Question: I am <URL> for my Phonegap Android app. In the documentation for installing it, it says one needs to add a line to the 'res/xml/config.xml' file. However, I have no 'config.xml' file.
I did a little searching, and it seems that people say it's okay to simply create a 'config.xml', so I did, using some guidelines from examples I came across. However, the Android Developer Tools interface is showing red Xs and red squiggly error lines all over it, indicating that it's full of mistakes. Here's what it looks like:

What should my 'config.xml' file look like?
Or, alternatively, if there's a better tutorial or method for including the WebIntent plugin, please let me know.
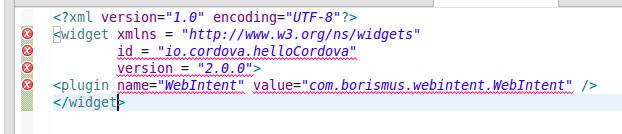
Answer: Your config.xml should look like this in Phonegap 2.7 or above. Older versions don't use the feature tags. This is the out of the box config and has everything in it.
'''
<?xml version="1.0" encoding="UTF-8"?>
<widget xmlns = "http://www.w3.org/ns/widgets"
id = "io.cordova.helloCordova"
version = "2.0.0">
<name>APP NAME</name>
<description>
DESCRIPTION
</description>
<author href="YOUR URL" email="YOUR EMAIL">
YOUR NAME
</author>
<access origin="*"/>
<!-- <content src="http://mysite.com/myapp.html" /> for external pages -->
<content src="index.html" />
<preference name="loglevel" value="DEBUG" />
<!--
<preference name="splashscreen" value="resourceName" />
<preference name="backgroundColor" value="0xFFF" />
<preference name="loadUrlTimeoutValue" value="20000" />
<preference name="InAppBrowserStorageEnabled" value="true" />
<preference name="disallowOverscroll" value="true" />
-->
<feature name="App">
<param name="android-package" value="org.apache.cordova.App"/>
</feature>
<feature name="Geolocation">
<param name="android-package" value="org.apache.cordova.GeoBroker"/>
</feature>
<feature name="Device">
<param name="android-package" value="org.apache.cordova.Device"/>
</feature>
<feature name="Accelerometer">
<param name="android-package" value="org.apache.cordova.AccelListener"/>
</feature>
<feature name="Compass">
<param name="android-package" value="org.apache.cordova.CompassListener"/>
</feature>
<feature name="Media">
<param name="android-package" value="org.apache.cordova.AudioHandler"/>
</feature>
<feature name="Camera">
<param name="android-package" value="org.apache.cordova.CameraLauncher"/>
</feature>
<feature name="Contacts">
<param name="android-package" value="org.apache.cordova.ContactManager"/>
</feature>
<feature name="File">
<param name="android-package" value="org.apache.cordova.FileUtils"/>
</feature>
<feature name="NetworkStatus">
<param name="android-package" value="org.apache.cordova.NetworkManager"/>
</feature>
<feature name="Notification">
<param name="android-package" value="org.apache.cordova.Notification"/>
</feature>
<feature name="Storage">
<param name="android-package" value="org.apache.cordova.Storage"/>
</feature>
<feature name="FileTransfer">
<param name="android-package" value="org.apache.cordova.FileTransfer"/>
</feature>
<feature name="Capture">
<param name="android-package" value="org.apache.cordova.Capture"/>
</feature>
<feature name="Battery">
<param name="android-package" value="org.apache.cordova.BatteryListener"/>
</feature>
<feature name="SplashScreen">
<param name="android-package" value="org.apache.cordova.SplashScreen"/>
</feature>
<feature name="Echo">
<param name="android-package" value="org.apache.cordova.Echo"/>
</feature>
<feature name="Globalization">
<param name="android-package" value="org.apache.cordova.Globalization"/>
</feature>
<feature name="InAppBrowser">
<param name="android-package" value="org.apache.cordova.InAppBrowser"/>
</feature>
<!-- Deprecated plugins element. Remove in 3.0 -->
<plugins>
<plugin name="WebIntent" value="com.borismus.webintent.WebIntent" />
</plugins>
</widget>
'''